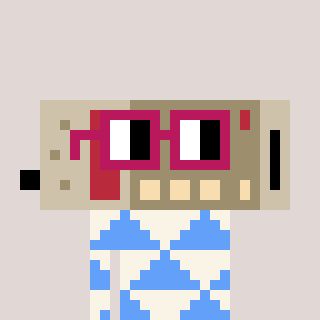
a pixel art character with square dark red glasses, a cordless phone-shaped head and a blue-colored body on a warm background